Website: macys
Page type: gifting
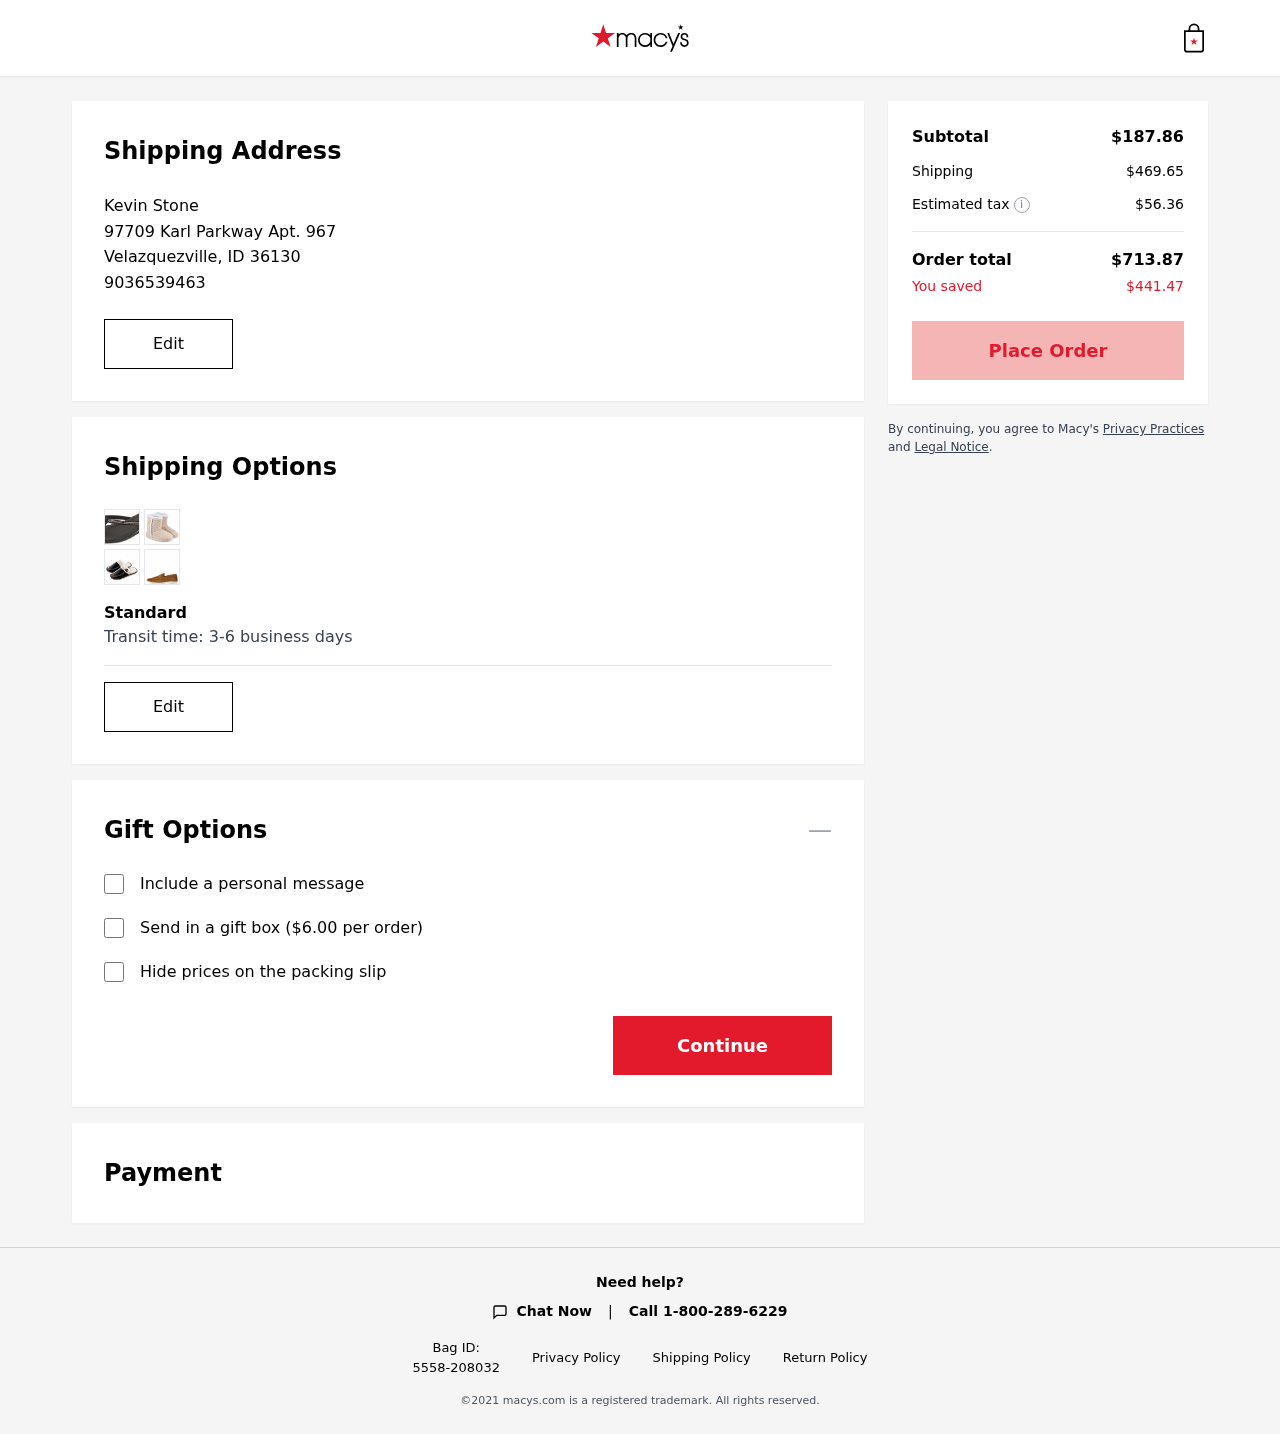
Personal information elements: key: PII_CITY
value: Velazquezville
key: PII_FULLNAME
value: Kevin Stone
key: PII_PHONE
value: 9036539463
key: PII_POSTCODE
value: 36130
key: PII_STATE_ABBR
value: ID
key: PII_STREET
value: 97709 Karl Parkway Apt. 967
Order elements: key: ORDER_SUBTOTAL
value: $187.86
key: ORDER_SHIPPING_COST
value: $469.65
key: ORDER_TAX
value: $56.36
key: ORDER_TOTAL
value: $713.87
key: ORDER_SAVINGS
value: $441.47
Other elements: key: GIFT_BOX_PRICE
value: $6.00